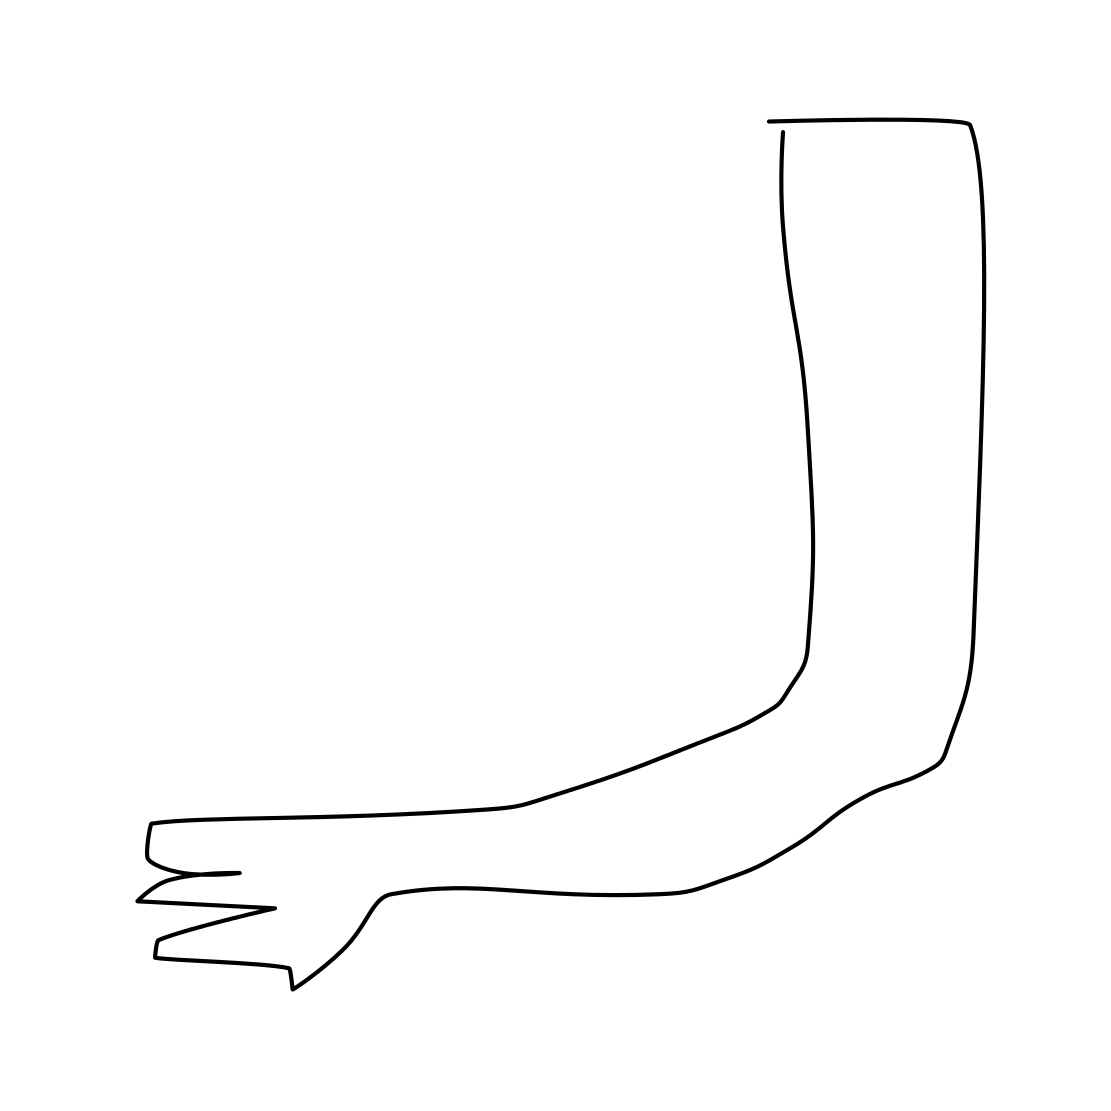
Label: arm